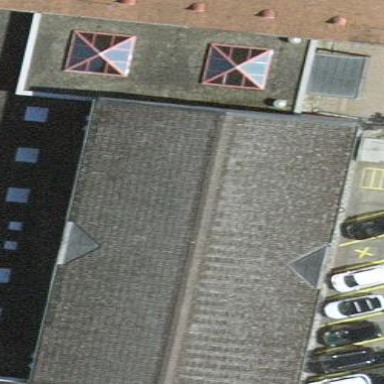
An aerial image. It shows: Sports hall building.